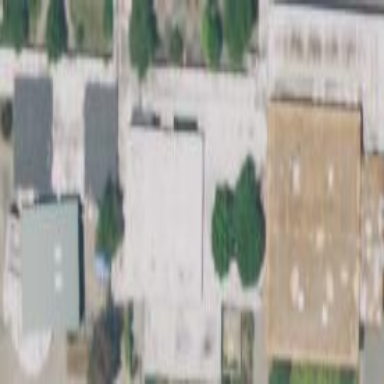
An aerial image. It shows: School building.